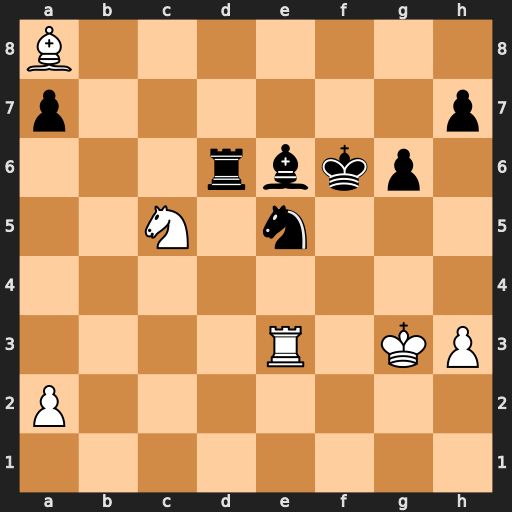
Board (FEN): B7/p6p/3rbkp1/2N1n3/8/4R1KP/P7/8
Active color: w
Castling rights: -
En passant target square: -
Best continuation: Ne4+ Ke7 Nxd6